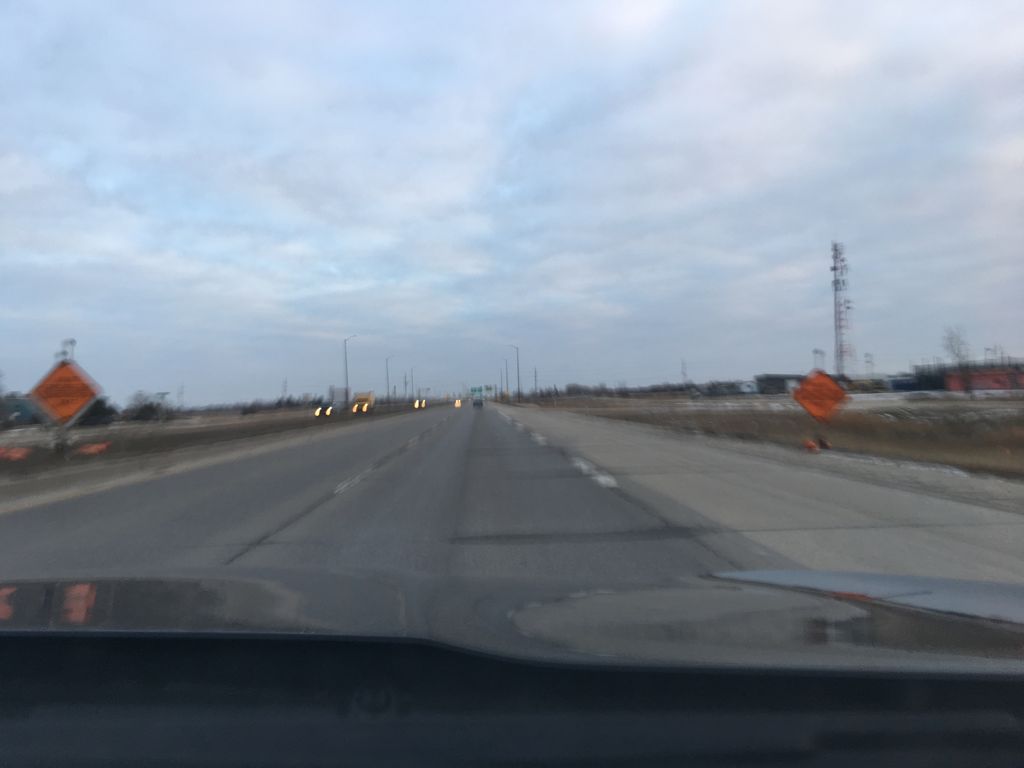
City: winnipeg